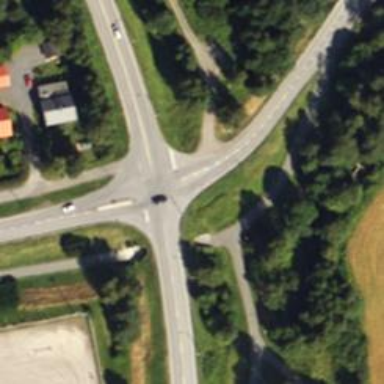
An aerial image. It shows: Stop road.